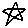
Label: star